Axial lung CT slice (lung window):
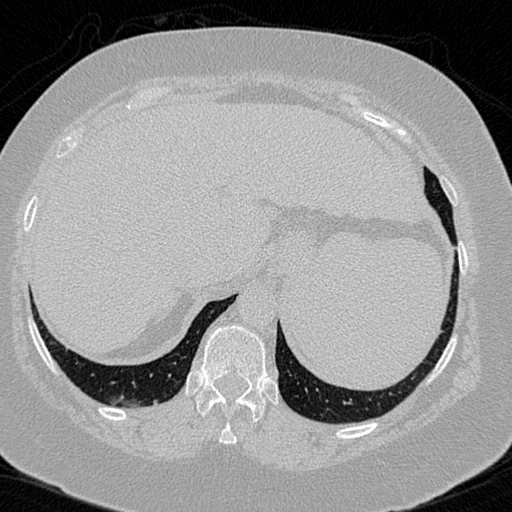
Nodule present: yes
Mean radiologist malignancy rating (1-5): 3